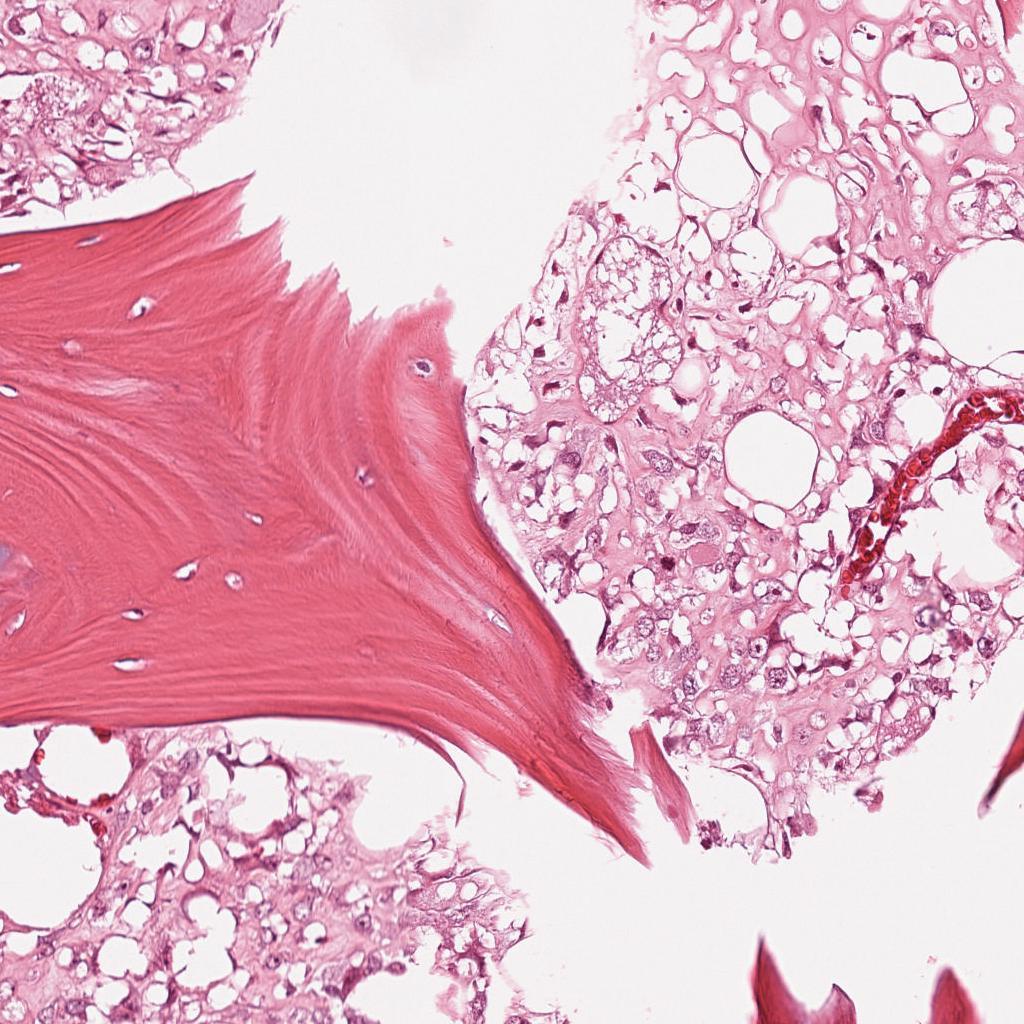
Label: Viable